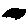
Label: line